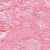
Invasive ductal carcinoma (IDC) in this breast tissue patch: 0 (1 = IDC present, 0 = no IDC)